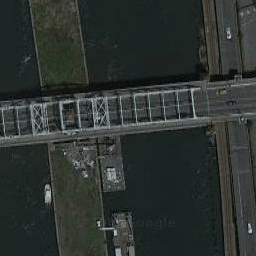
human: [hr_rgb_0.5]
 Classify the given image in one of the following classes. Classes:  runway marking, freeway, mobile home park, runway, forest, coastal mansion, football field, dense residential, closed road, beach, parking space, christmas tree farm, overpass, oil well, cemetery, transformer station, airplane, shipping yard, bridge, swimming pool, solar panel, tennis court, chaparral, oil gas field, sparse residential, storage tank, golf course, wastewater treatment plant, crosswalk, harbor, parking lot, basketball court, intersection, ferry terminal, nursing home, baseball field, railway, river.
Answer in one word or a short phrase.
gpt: bridge